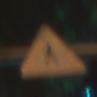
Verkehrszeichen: FussgaengerLinks
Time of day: Night
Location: Outdoor (Urban)
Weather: PartlyCloudy
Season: NotSpecified
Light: Artificial